Field crop: maize
Growth stage: 1
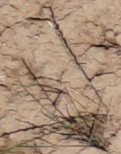
Species: lolium